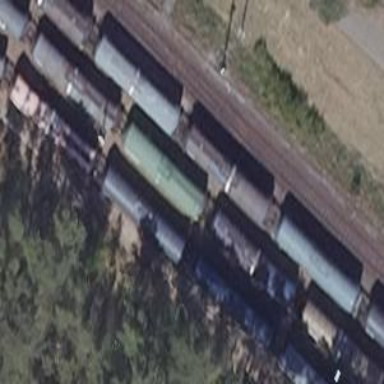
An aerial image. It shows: Rail yard with electrified contact lines for railway operations.